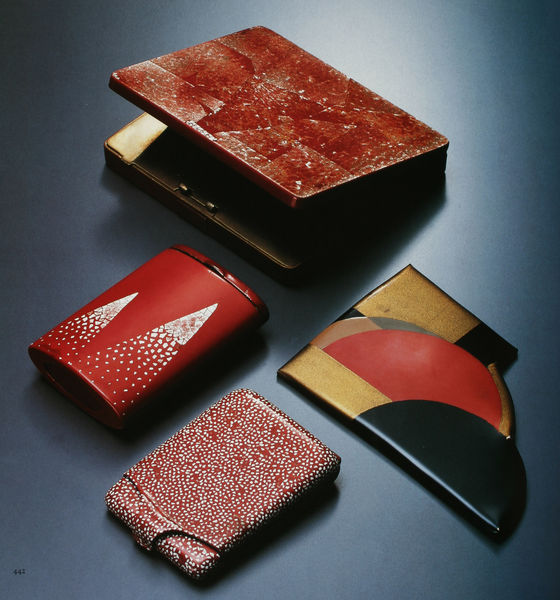
Titel: Etuis und Schließe
Künstler: Jean Dunand
Standort: Kyoto (Japan)
Institution: Kyoto Costume Institute
Schlagwörter: blau, gelb, holz, schmuck, schwarz, rot, mode, muster, steine, gold, schachteln, lack, metall, foto, punkte, offen, halbmond, accessoire, schachtel, photo, handtasche, etui, leder, geldbeutel, schatulle, taschen, kästchen, aufbewahrung, schliesse, feuerzeug, kartenhalter, ksite, handtaschen, behältnisse, visitenkarten, etuis, gelbbeutel, gelbeutel, portemonaie, portemonnai, schatullen, visitenkartenhalter, zigarettenetui